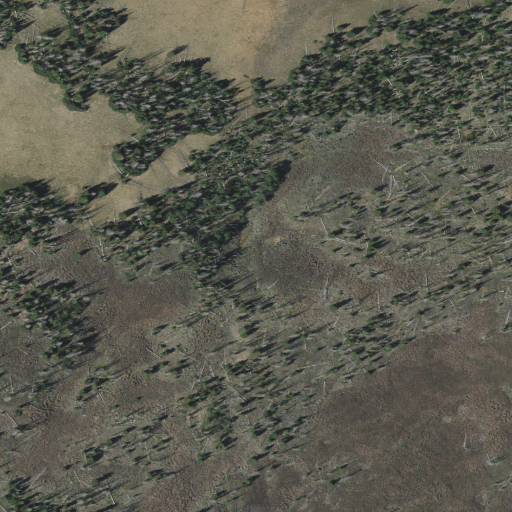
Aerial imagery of crater(s) in Utah named The Craters containing evergreen forest, shrub, and mixed forest